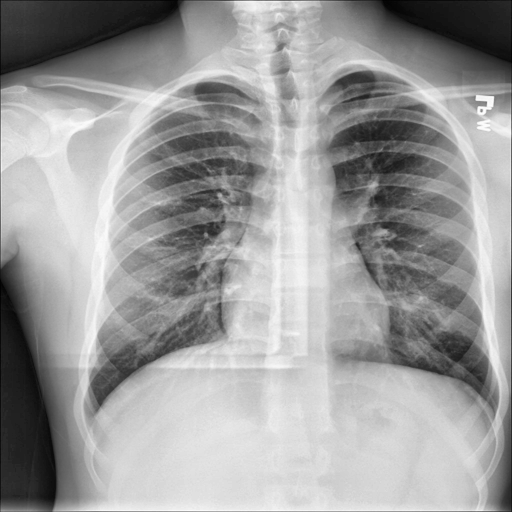
Finding: NORMAL